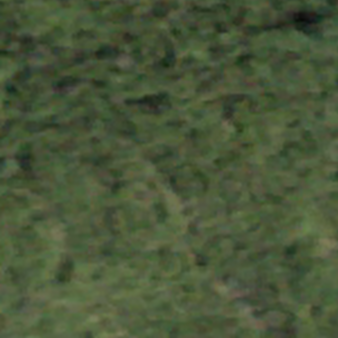
Label: other